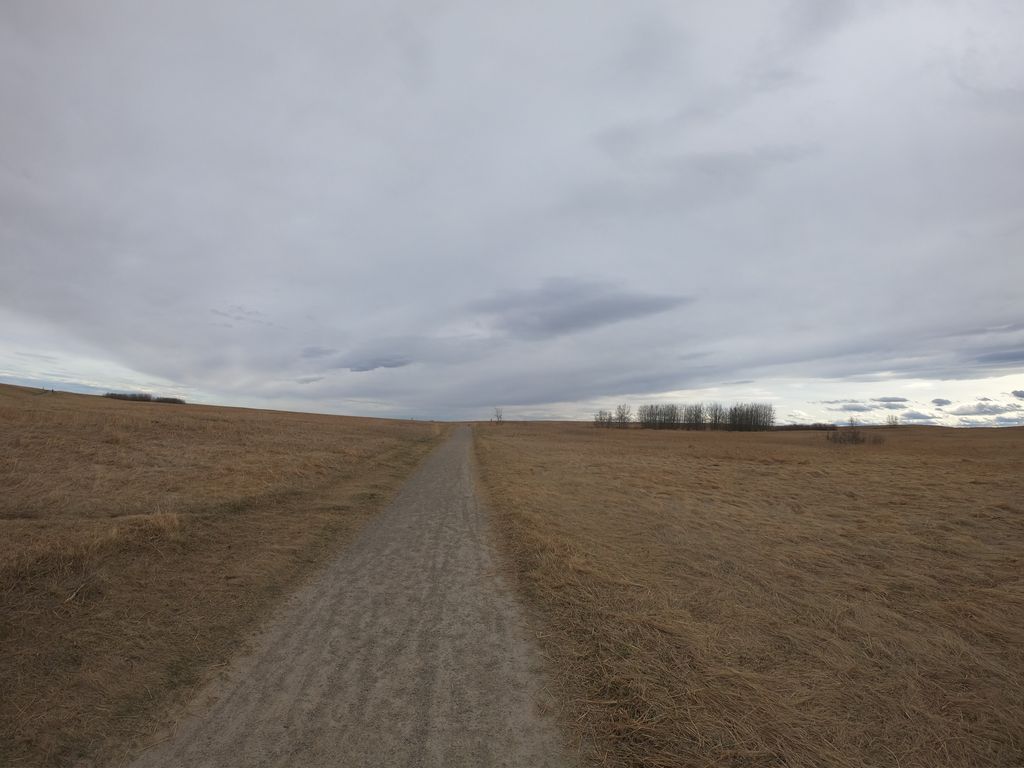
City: calgary